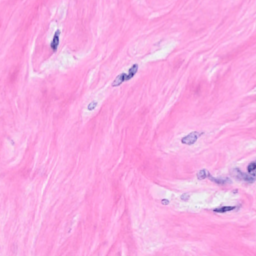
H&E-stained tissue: Breast